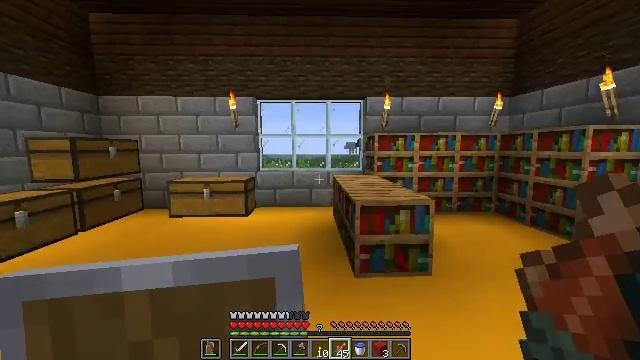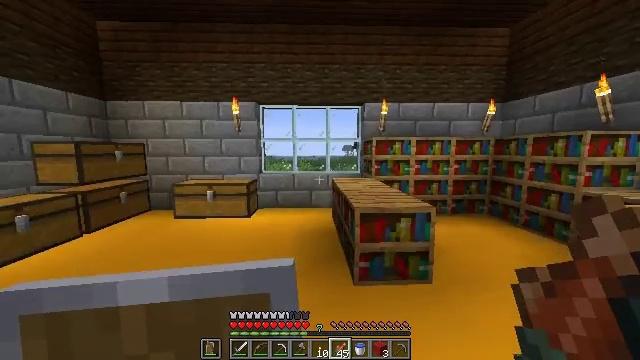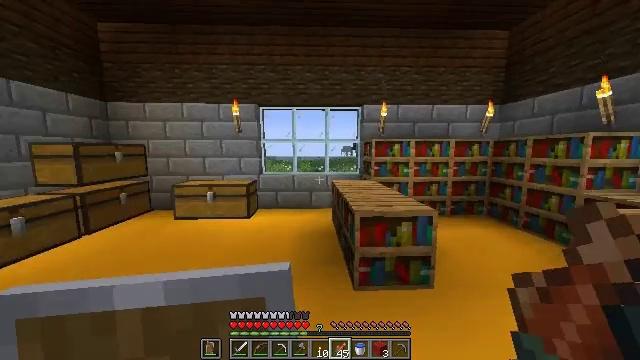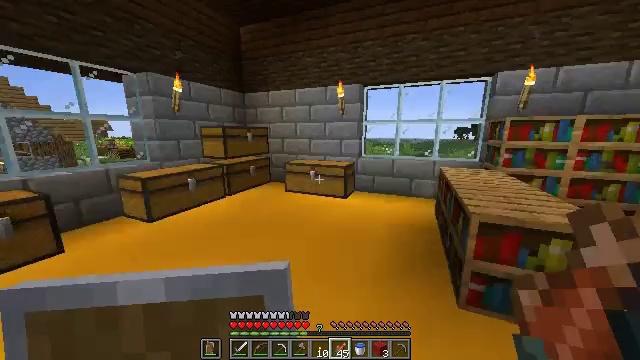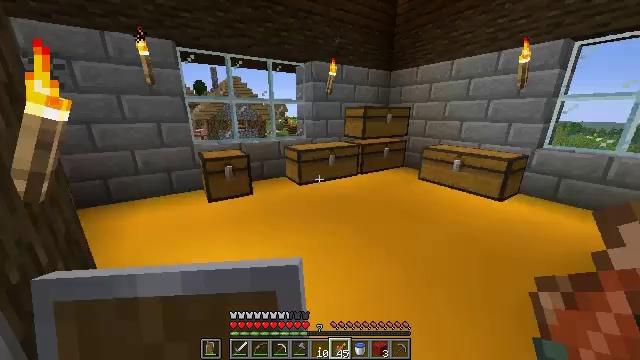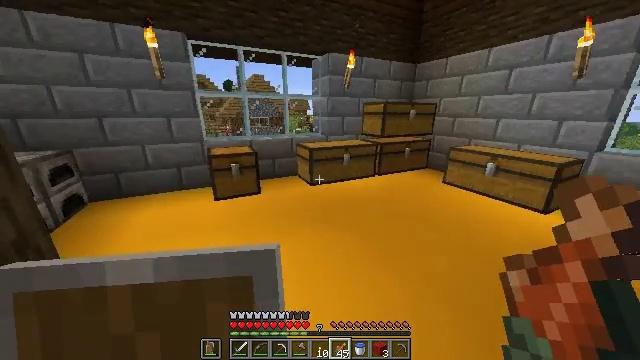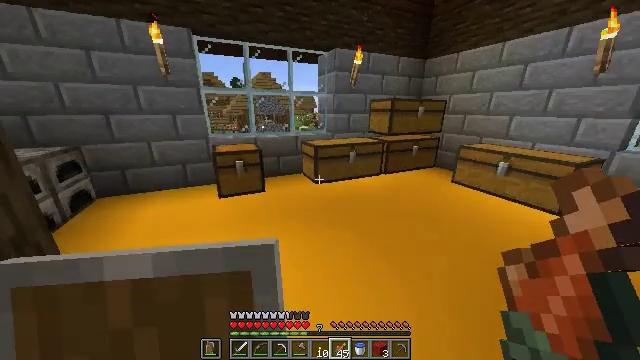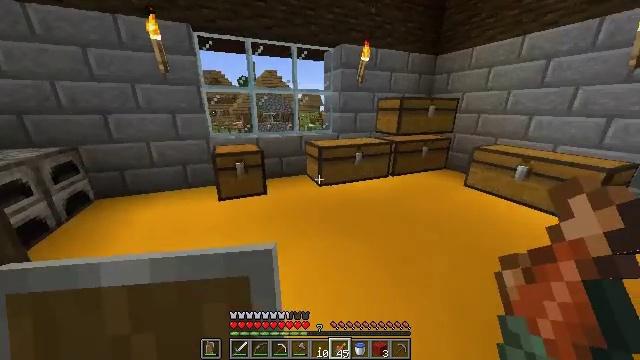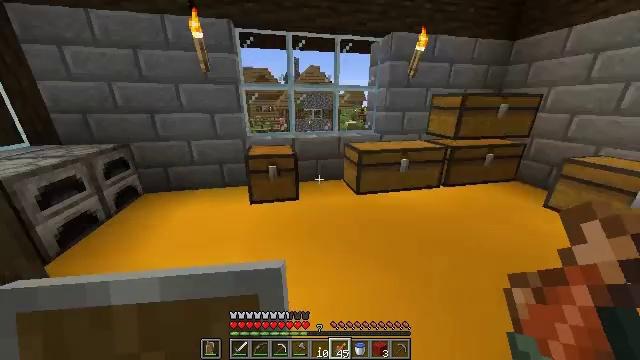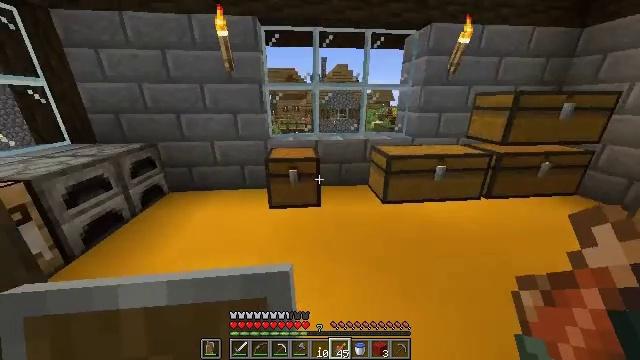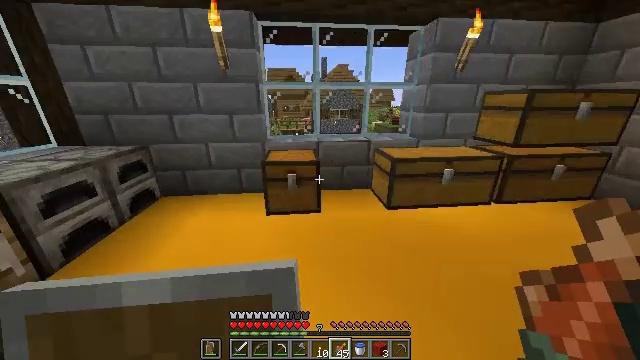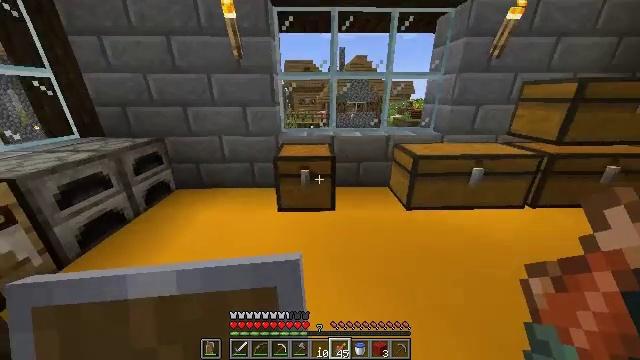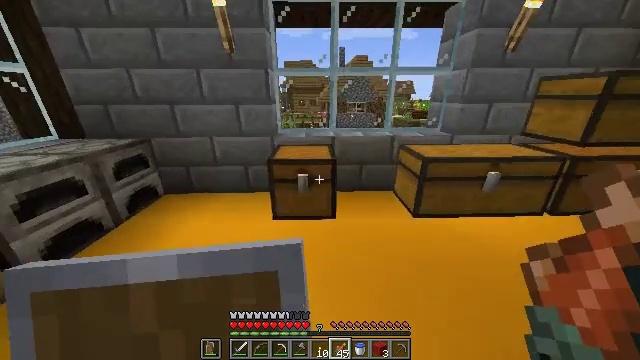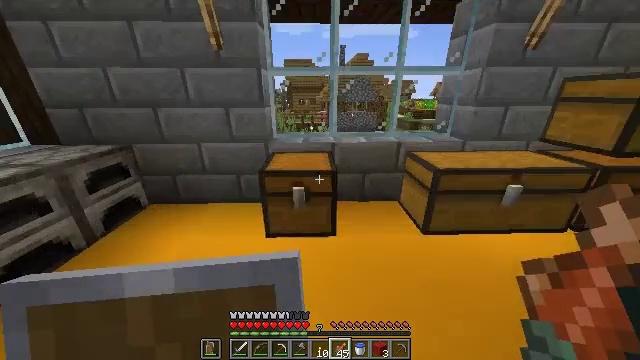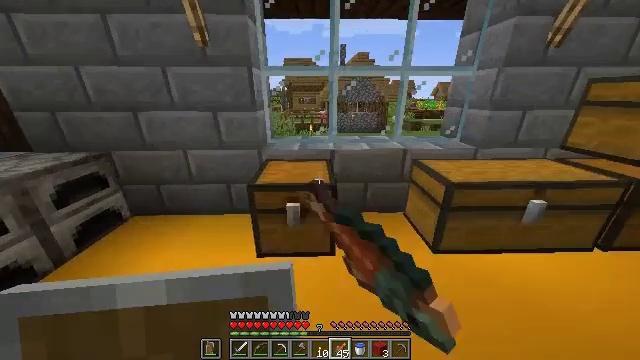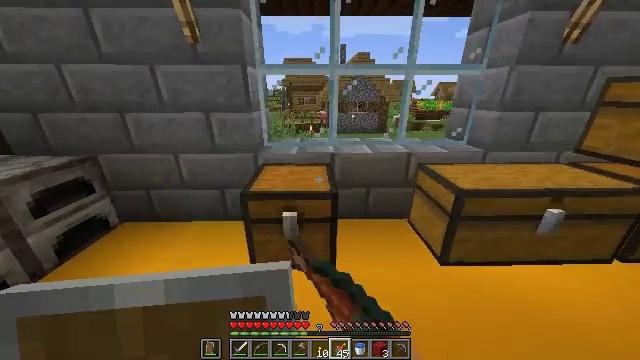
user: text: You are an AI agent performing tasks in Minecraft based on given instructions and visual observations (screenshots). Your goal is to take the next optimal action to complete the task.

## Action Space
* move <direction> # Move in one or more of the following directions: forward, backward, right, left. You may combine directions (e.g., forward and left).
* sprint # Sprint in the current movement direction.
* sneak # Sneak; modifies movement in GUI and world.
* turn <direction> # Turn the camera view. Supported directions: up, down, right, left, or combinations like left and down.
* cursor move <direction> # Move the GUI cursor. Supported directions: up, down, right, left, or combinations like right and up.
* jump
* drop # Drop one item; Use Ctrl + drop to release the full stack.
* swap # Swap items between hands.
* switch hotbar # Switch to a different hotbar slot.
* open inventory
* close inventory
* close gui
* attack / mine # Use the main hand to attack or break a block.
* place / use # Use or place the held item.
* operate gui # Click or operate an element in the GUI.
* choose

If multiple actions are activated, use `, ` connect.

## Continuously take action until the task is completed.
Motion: motion action
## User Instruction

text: Get a light gray bed by using the crafting recipe.
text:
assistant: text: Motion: move forward, sprint
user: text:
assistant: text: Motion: move forward
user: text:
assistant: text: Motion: move forward, turn left and down
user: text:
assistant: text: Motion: move forward, turn left and down
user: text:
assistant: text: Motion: move forward, turn left and down
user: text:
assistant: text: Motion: move forward, turn left
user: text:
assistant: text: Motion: move forward, turn left
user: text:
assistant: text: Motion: move forward, turn left
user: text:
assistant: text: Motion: move forward, turn left
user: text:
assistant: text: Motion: move forward
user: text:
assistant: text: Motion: move forward, turn left and down
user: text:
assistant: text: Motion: move forward
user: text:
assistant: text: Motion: move forward, use / place
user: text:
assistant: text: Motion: move forward, use / place
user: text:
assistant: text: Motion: no_op
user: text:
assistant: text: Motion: no_op
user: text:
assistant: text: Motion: no_op
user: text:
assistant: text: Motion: open gui
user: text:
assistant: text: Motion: no_op
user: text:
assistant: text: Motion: no_op
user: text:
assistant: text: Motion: sneak
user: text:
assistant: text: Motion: sneak, cursor move right and down
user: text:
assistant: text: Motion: sneak, cursor move right and down
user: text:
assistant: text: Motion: sneak, cursor move right
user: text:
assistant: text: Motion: sneak, cursor move down
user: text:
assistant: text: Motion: sneak
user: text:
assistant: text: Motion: sneak
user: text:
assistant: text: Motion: sneak, operate gui
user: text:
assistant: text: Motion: sneak, cursor move up, operate gui
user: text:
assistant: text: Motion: sneak, cursor move right and up